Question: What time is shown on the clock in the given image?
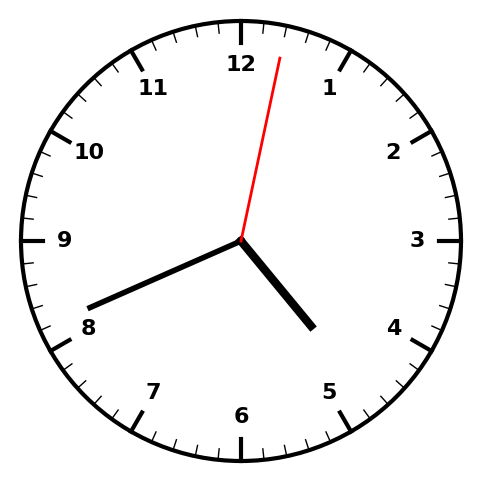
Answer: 04:41:02